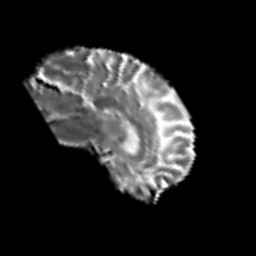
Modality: MD
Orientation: sagittal
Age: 60
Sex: male
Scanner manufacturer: siemens
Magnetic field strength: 3 T
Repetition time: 6.1 s
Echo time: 0.101 s